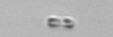
Label: Bacillariophyceae